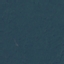
Land use / land cover class: Forest